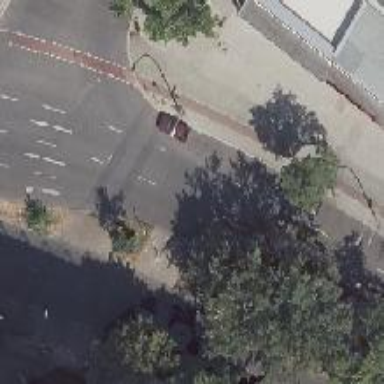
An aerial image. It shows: Footway located on traffic island.